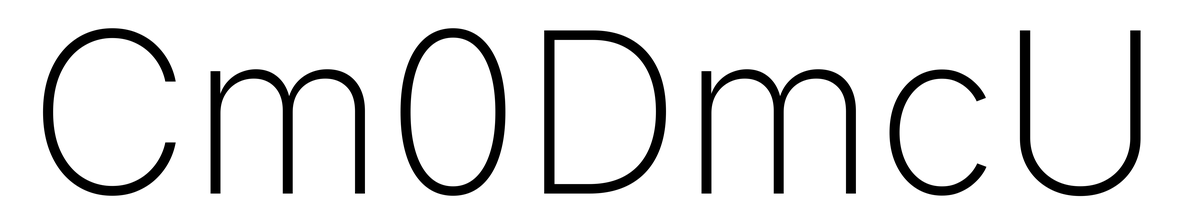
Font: Inter_ExtraLight